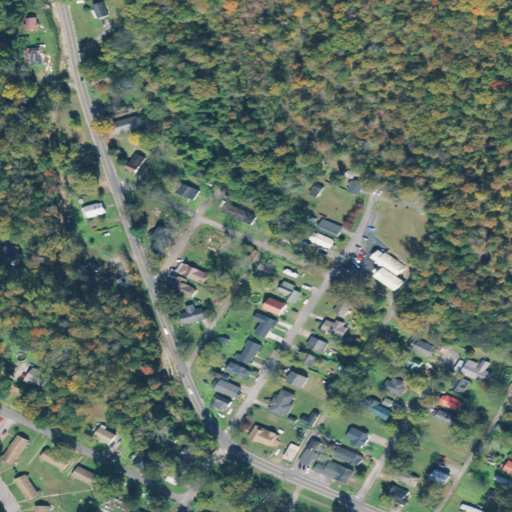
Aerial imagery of valley in Tennessee named Happy Hollow containing deciduous forest, low intensity development, open development, mixed forest, medium intensity development, and high intensity development